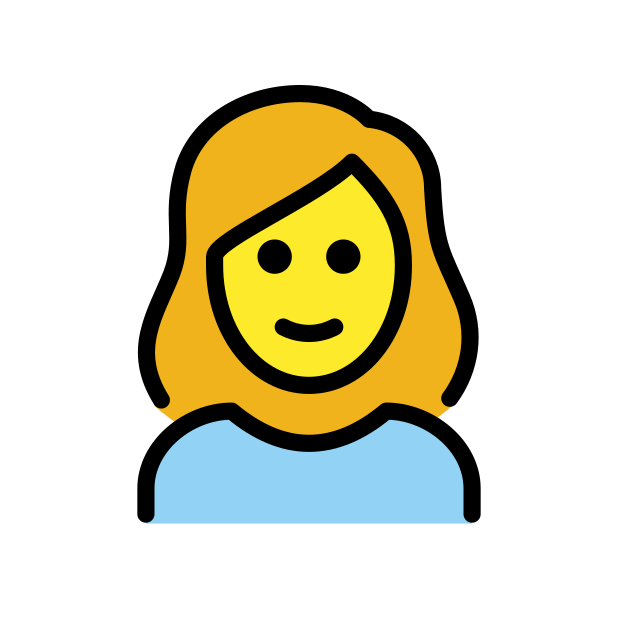
woman